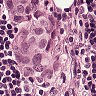
Metastatic tissue present: yes